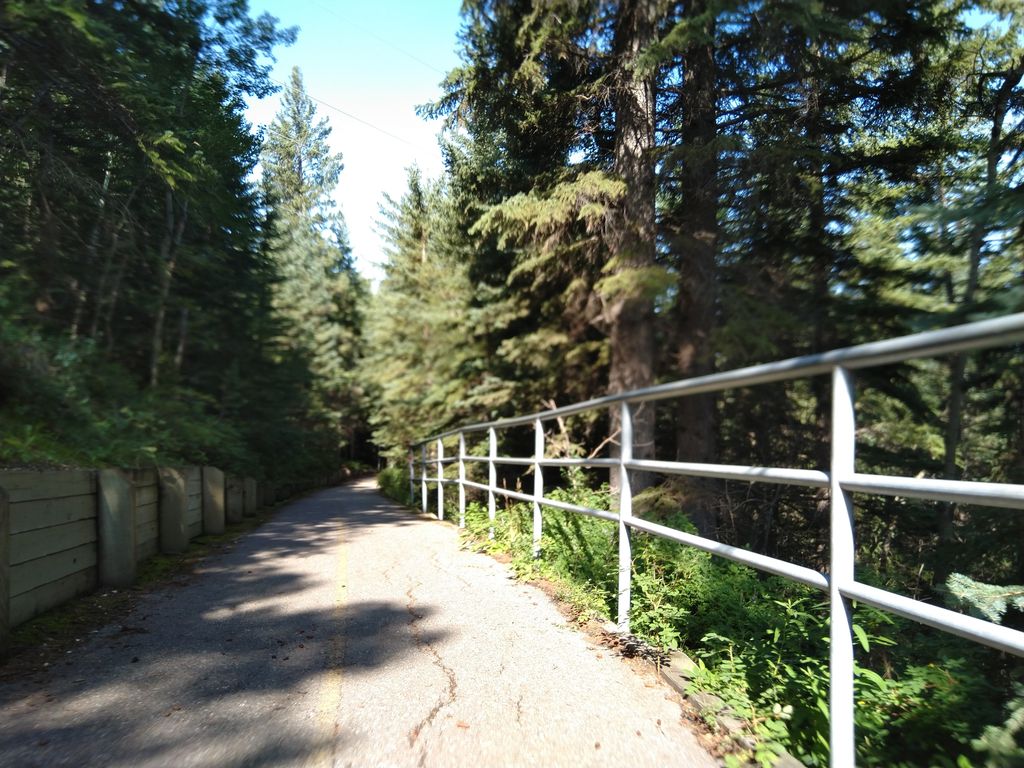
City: calgary